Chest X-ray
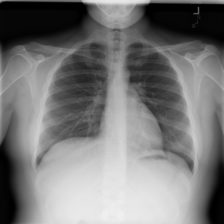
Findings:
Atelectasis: negative
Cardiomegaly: negative
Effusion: negative
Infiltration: negative
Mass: negative
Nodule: negative
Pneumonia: negative
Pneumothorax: negative
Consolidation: negative
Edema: negative
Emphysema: negative
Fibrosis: negative
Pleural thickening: negative
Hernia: negative